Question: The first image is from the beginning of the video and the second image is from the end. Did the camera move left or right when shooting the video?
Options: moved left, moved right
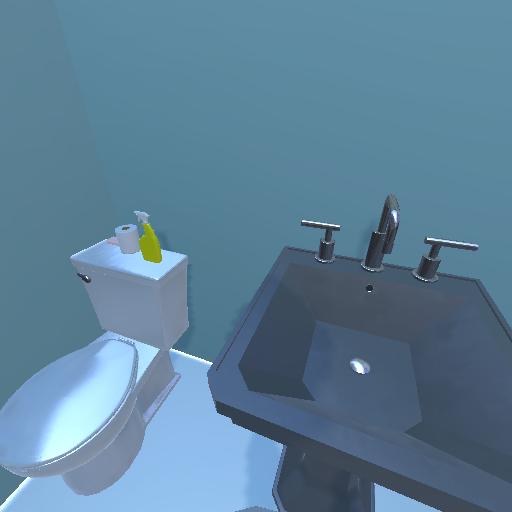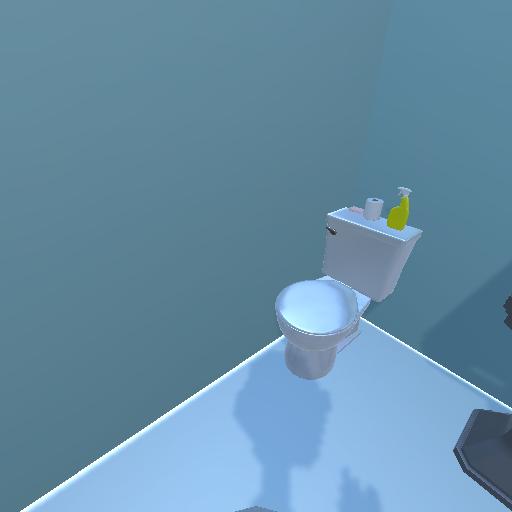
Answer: moved left